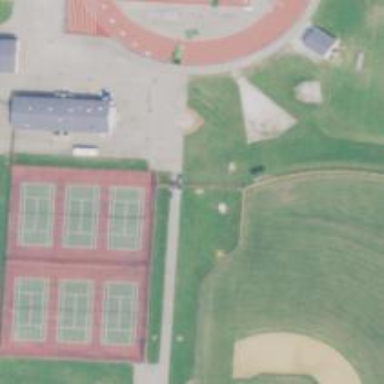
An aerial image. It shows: Tennis court in leisure pitch.